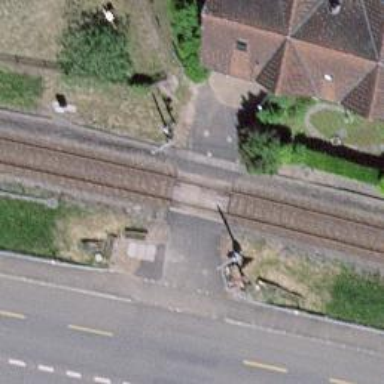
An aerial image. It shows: Full barrier level crossing along the railway.